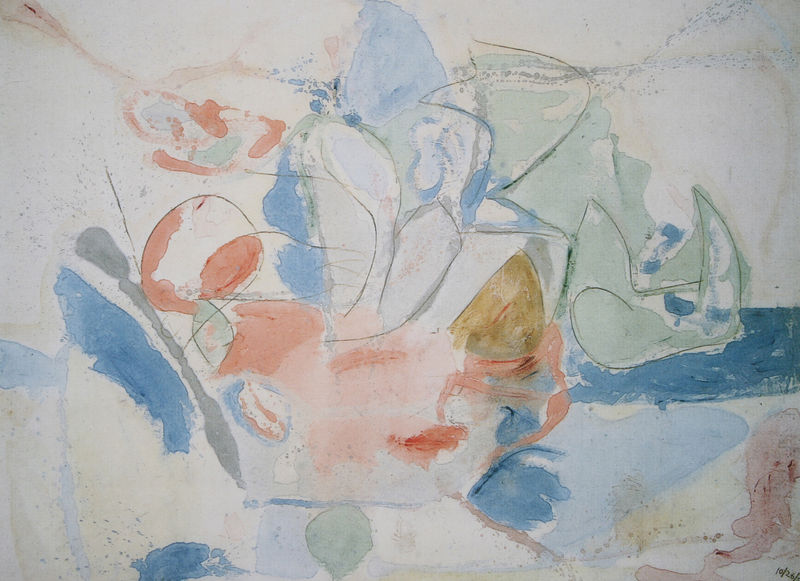
Titel: Mountains and Sea
Künstler: Helen Frankenthaler
Institution: Im Besitz der Künstlerin
Schlagwörter: blau, felsen, meer, wasser, weiß, aquarell, dreieck, grün, kubismus, see, braun, hell, licht, rot, signatur, nass, gewässer, rosa, boot, rund, stillleben, hellblau, schiff, segel, papier, bogen, abstrakt, farben, fels, flächen, modern, formen, wasserfarbe, linien, striche, bögen, tusche, wasserfarben, linie, konturen, strich, kreise, bleistift, picasso, frei, kleckse, zentriert, aquarelliert, coloriert, verwischen, schlaufen, pablo, pablo picasso, bleistiftstriche, falschrum